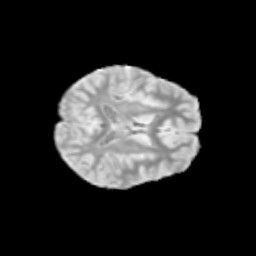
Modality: T2w
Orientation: axial
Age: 10
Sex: female
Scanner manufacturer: siemens
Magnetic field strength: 3 T
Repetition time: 3.8 s
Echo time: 0.07 s